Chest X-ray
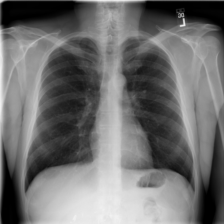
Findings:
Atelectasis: negative
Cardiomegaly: negative
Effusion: negative
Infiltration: negative
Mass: negative
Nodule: negative
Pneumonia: negative
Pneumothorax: negative
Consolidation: negative
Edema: negative
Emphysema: negative
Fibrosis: negative
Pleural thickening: negative
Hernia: negative